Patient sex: F
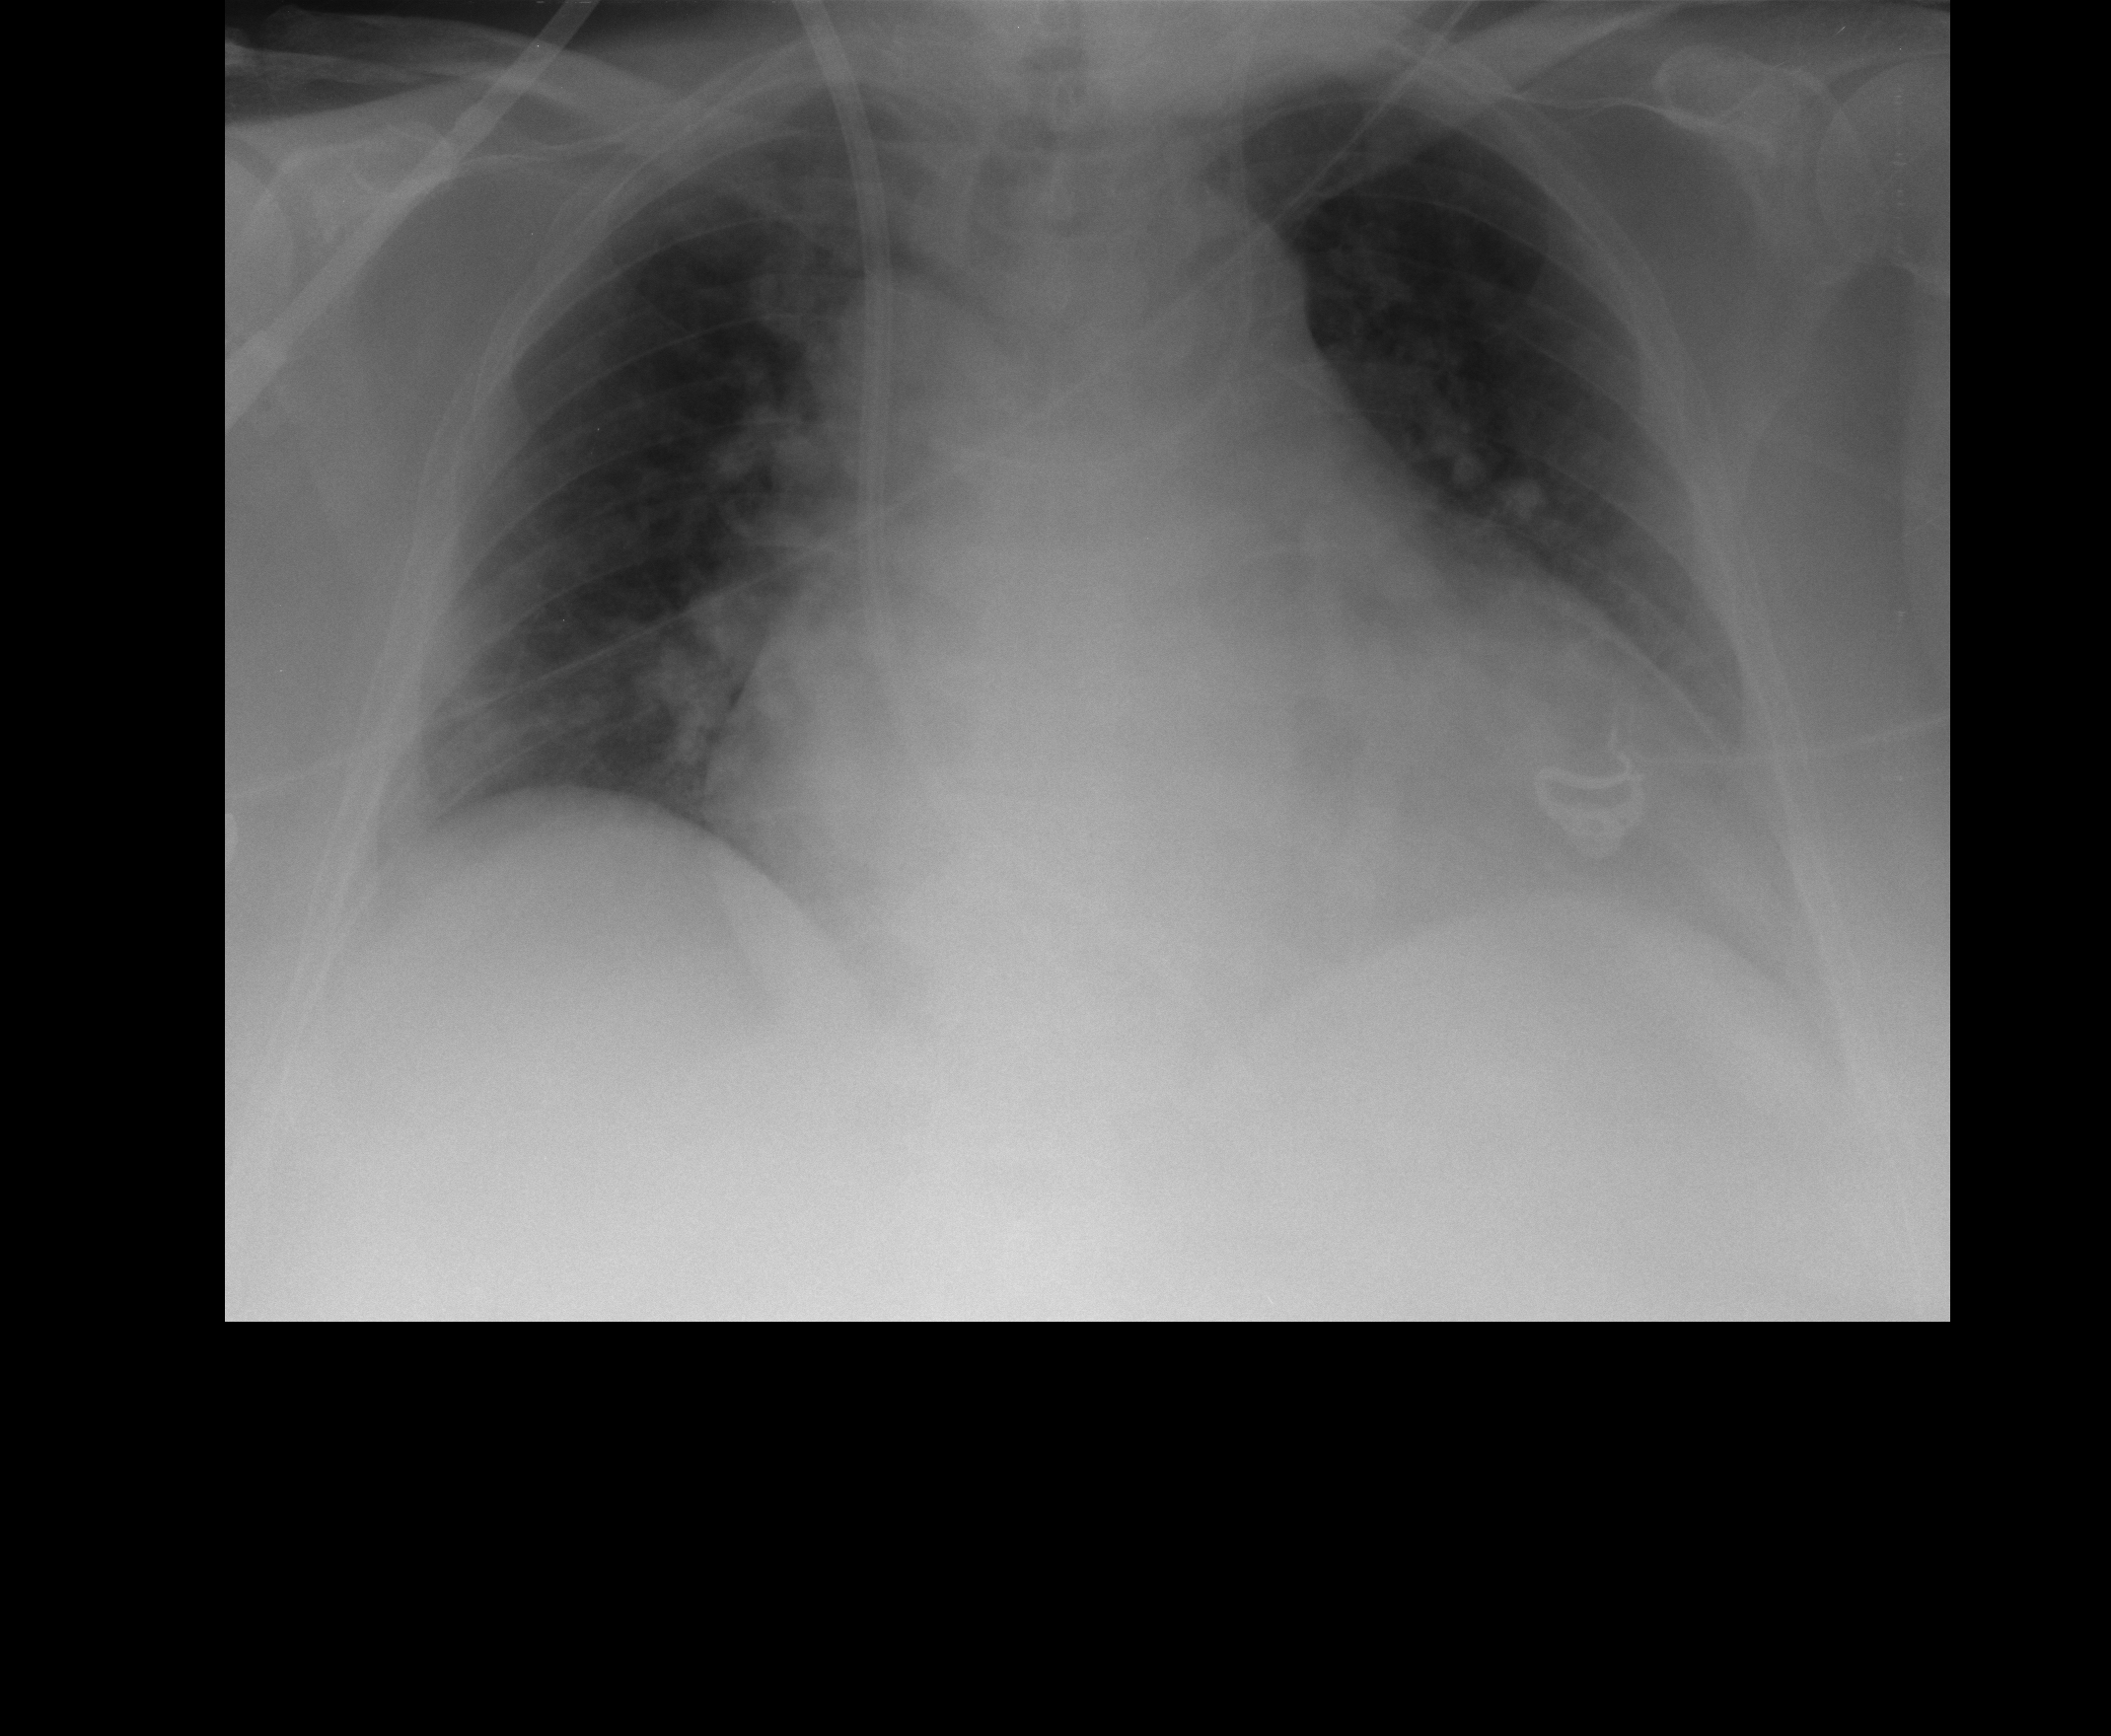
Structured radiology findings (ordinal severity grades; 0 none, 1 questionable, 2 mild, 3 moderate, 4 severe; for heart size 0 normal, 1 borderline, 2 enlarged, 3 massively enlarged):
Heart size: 3
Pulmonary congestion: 2
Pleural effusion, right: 0
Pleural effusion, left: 0
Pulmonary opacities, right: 0
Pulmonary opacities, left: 0
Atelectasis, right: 2
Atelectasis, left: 1